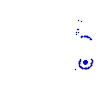
Particle: pion